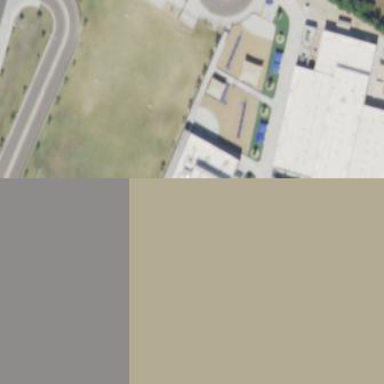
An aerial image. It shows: School building.